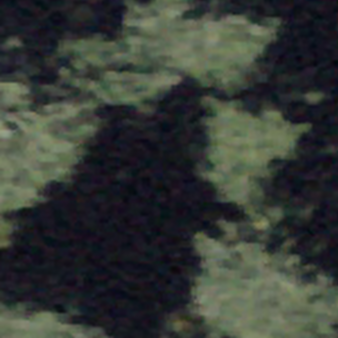
Label: other